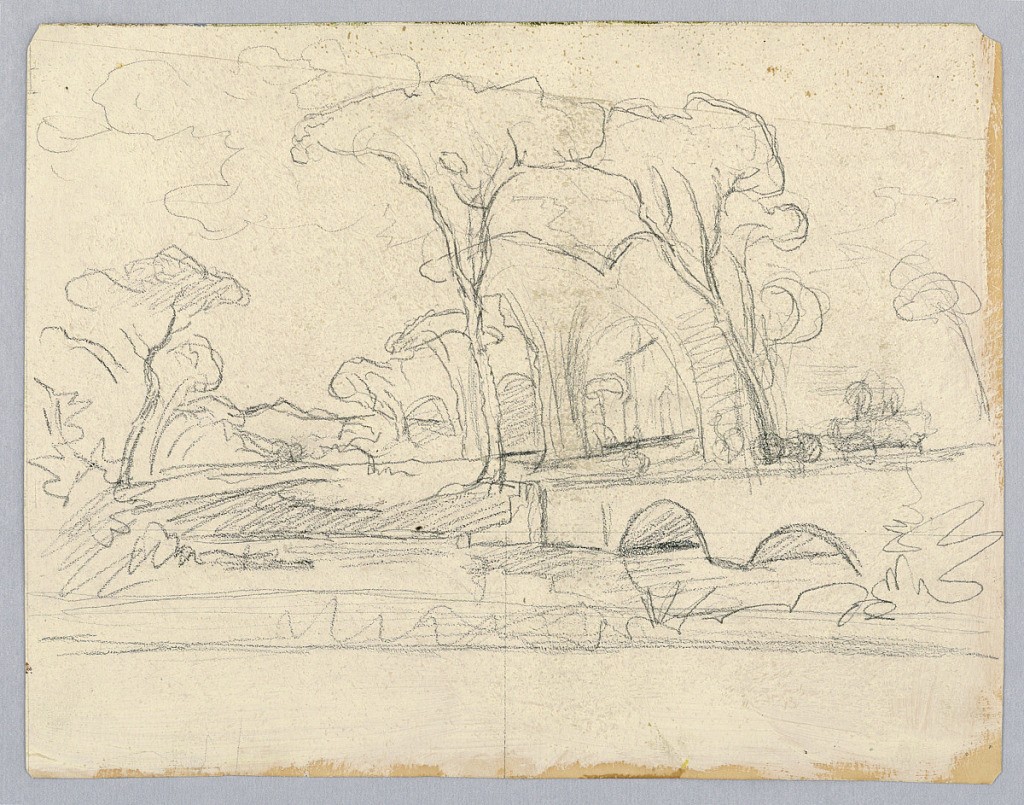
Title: Study of landscape
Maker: William Stanley Haseltine, American, 1835–1900
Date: ca. 1855
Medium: Graphite on paper
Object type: Drawing
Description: Sketch of landscape with trees.